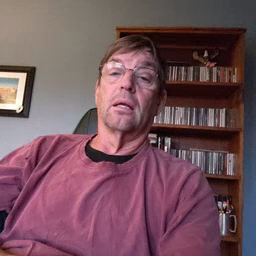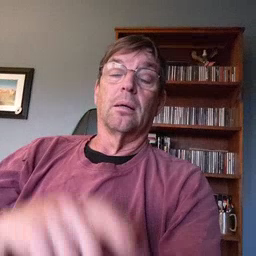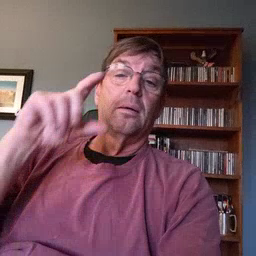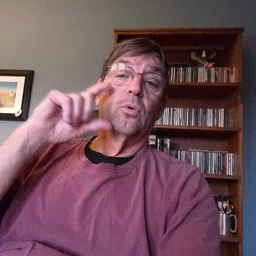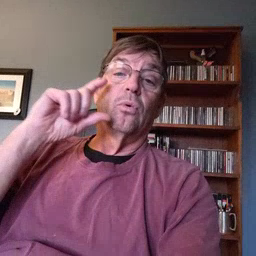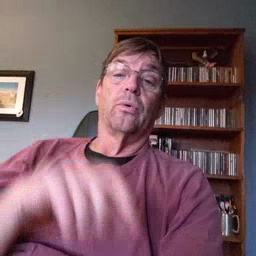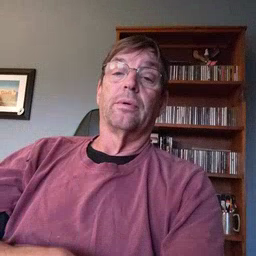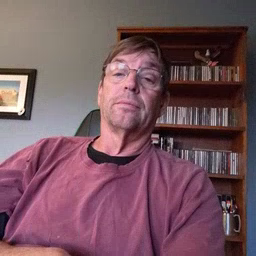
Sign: moon